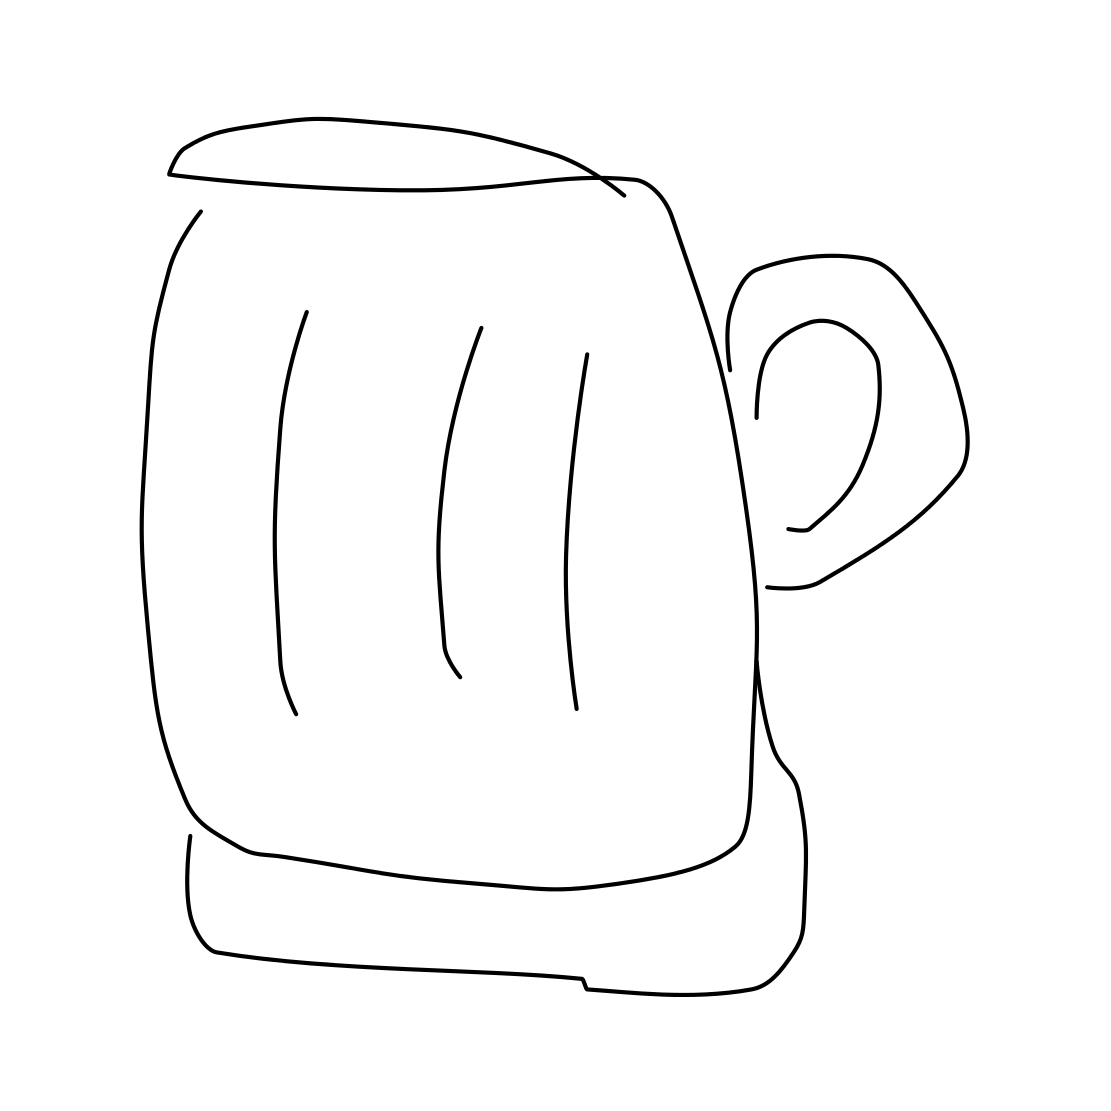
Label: beer-mug